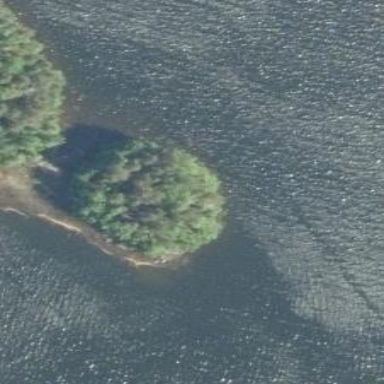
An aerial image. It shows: Islet.